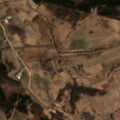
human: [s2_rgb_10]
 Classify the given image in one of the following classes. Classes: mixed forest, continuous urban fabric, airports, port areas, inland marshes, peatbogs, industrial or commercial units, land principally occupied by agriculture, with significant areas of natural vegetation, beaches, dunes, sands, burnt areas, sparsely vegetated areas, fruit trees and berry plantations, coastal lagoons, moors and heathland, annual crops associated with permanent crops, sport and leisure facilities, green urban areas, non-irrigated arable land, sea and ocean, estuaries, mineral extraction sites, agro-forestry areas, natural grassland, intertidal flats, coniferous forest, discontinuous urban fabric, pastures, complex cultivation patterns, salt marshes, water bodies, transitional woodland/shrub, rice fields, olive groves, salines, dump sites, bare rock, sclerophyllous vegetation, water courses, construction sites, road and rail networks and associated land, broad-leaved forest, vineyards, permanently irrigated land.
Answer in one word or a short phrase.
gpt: pastures, complex cultivation patterns, broad-leaved forest, coniferous forest, transitional woodland/shrub